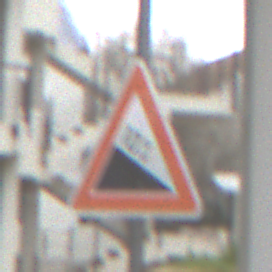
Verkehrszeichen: Gefaelle10
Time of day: Midday
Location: Outdoor (Urban)
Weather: Overcast
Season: NotSpecified
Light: Natural